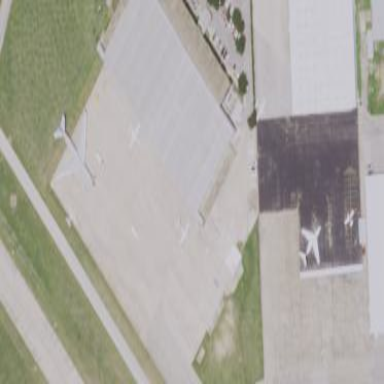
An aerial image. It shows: Apron at the airport.